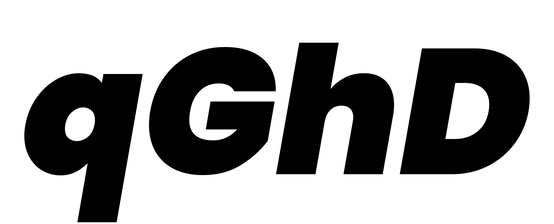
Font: Poppins-BlackItalic